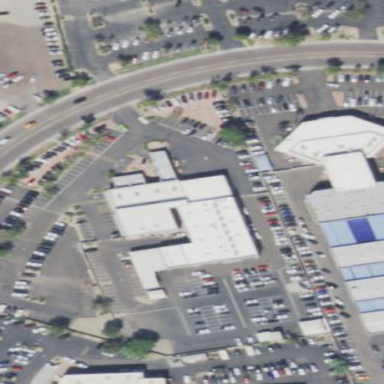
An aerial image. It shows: Building that houses car repair shop.